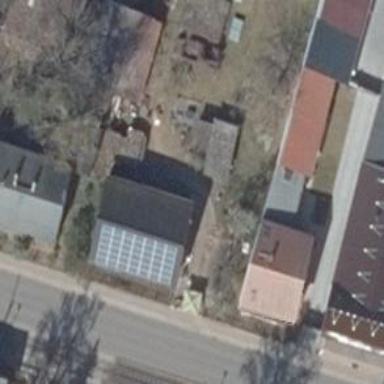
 consisting of solar photovoltaic panels."